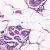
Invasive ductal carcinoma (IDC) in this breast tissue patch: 0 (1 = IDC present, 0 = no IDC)